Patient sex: F
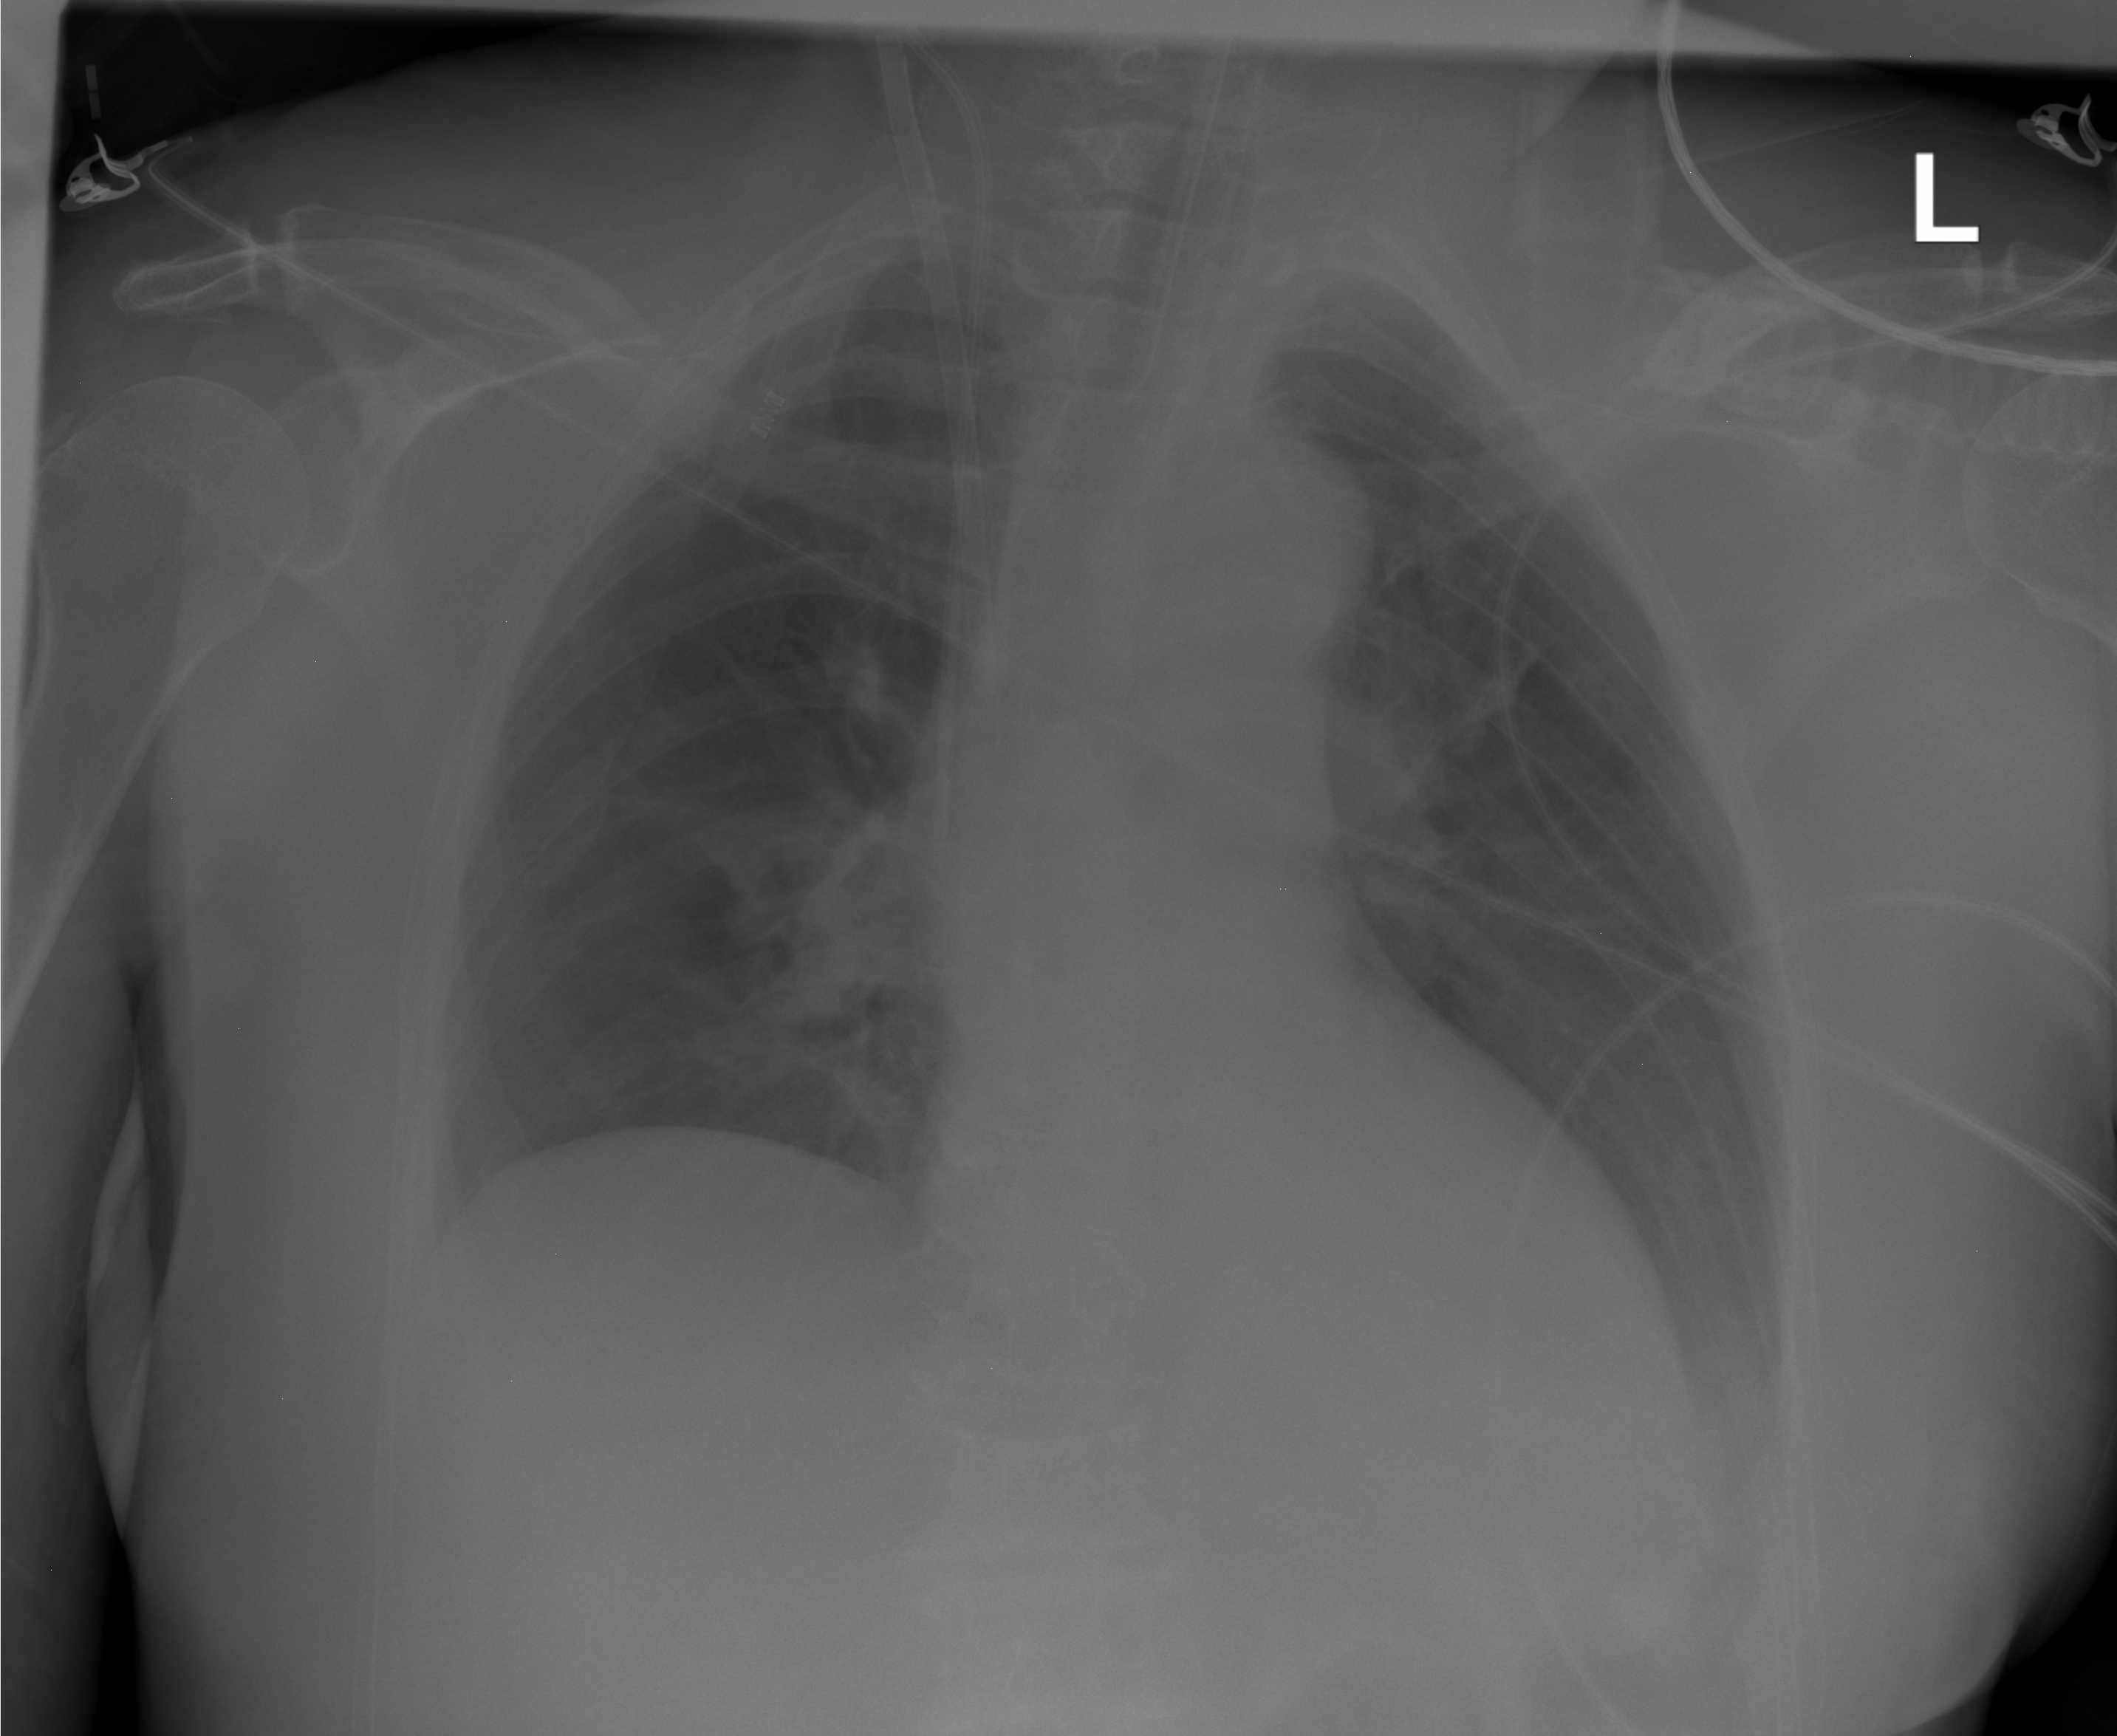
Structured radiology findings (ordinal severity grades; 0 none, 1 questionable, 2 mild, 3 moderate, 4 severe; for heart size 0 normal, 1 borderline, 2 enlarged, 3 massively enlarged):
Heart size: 0
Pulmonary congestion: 0
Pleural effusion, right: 0
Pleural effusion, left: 1
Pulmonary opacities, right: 0
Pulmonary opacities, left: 0
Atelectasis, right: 1
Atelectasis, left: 1